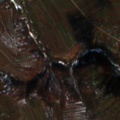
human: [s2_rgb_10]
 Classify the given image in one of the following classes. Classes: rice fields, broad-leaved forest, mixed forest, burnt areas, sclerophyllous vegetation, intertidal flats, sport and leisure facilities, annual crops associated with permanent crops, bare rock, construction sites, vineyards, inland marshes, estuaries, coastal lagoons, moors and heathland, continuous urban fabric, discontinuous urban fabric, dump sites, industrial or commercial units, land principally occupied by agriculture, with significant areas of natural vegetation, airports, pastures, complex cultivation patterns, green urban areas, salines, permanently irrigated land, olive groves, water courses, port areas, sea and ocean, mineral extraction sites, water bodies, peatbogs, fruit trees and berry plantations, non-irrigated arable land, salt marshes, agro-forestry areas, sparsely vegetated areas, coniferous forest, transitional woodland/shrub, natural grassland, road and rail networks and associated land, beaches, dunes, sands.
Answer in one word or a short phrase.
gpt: non-irrigated arable land, complex cultivation patterns, land principally occupied by agriculture, with significant areas of natural vegetation, broad-leaved forest